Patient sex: F
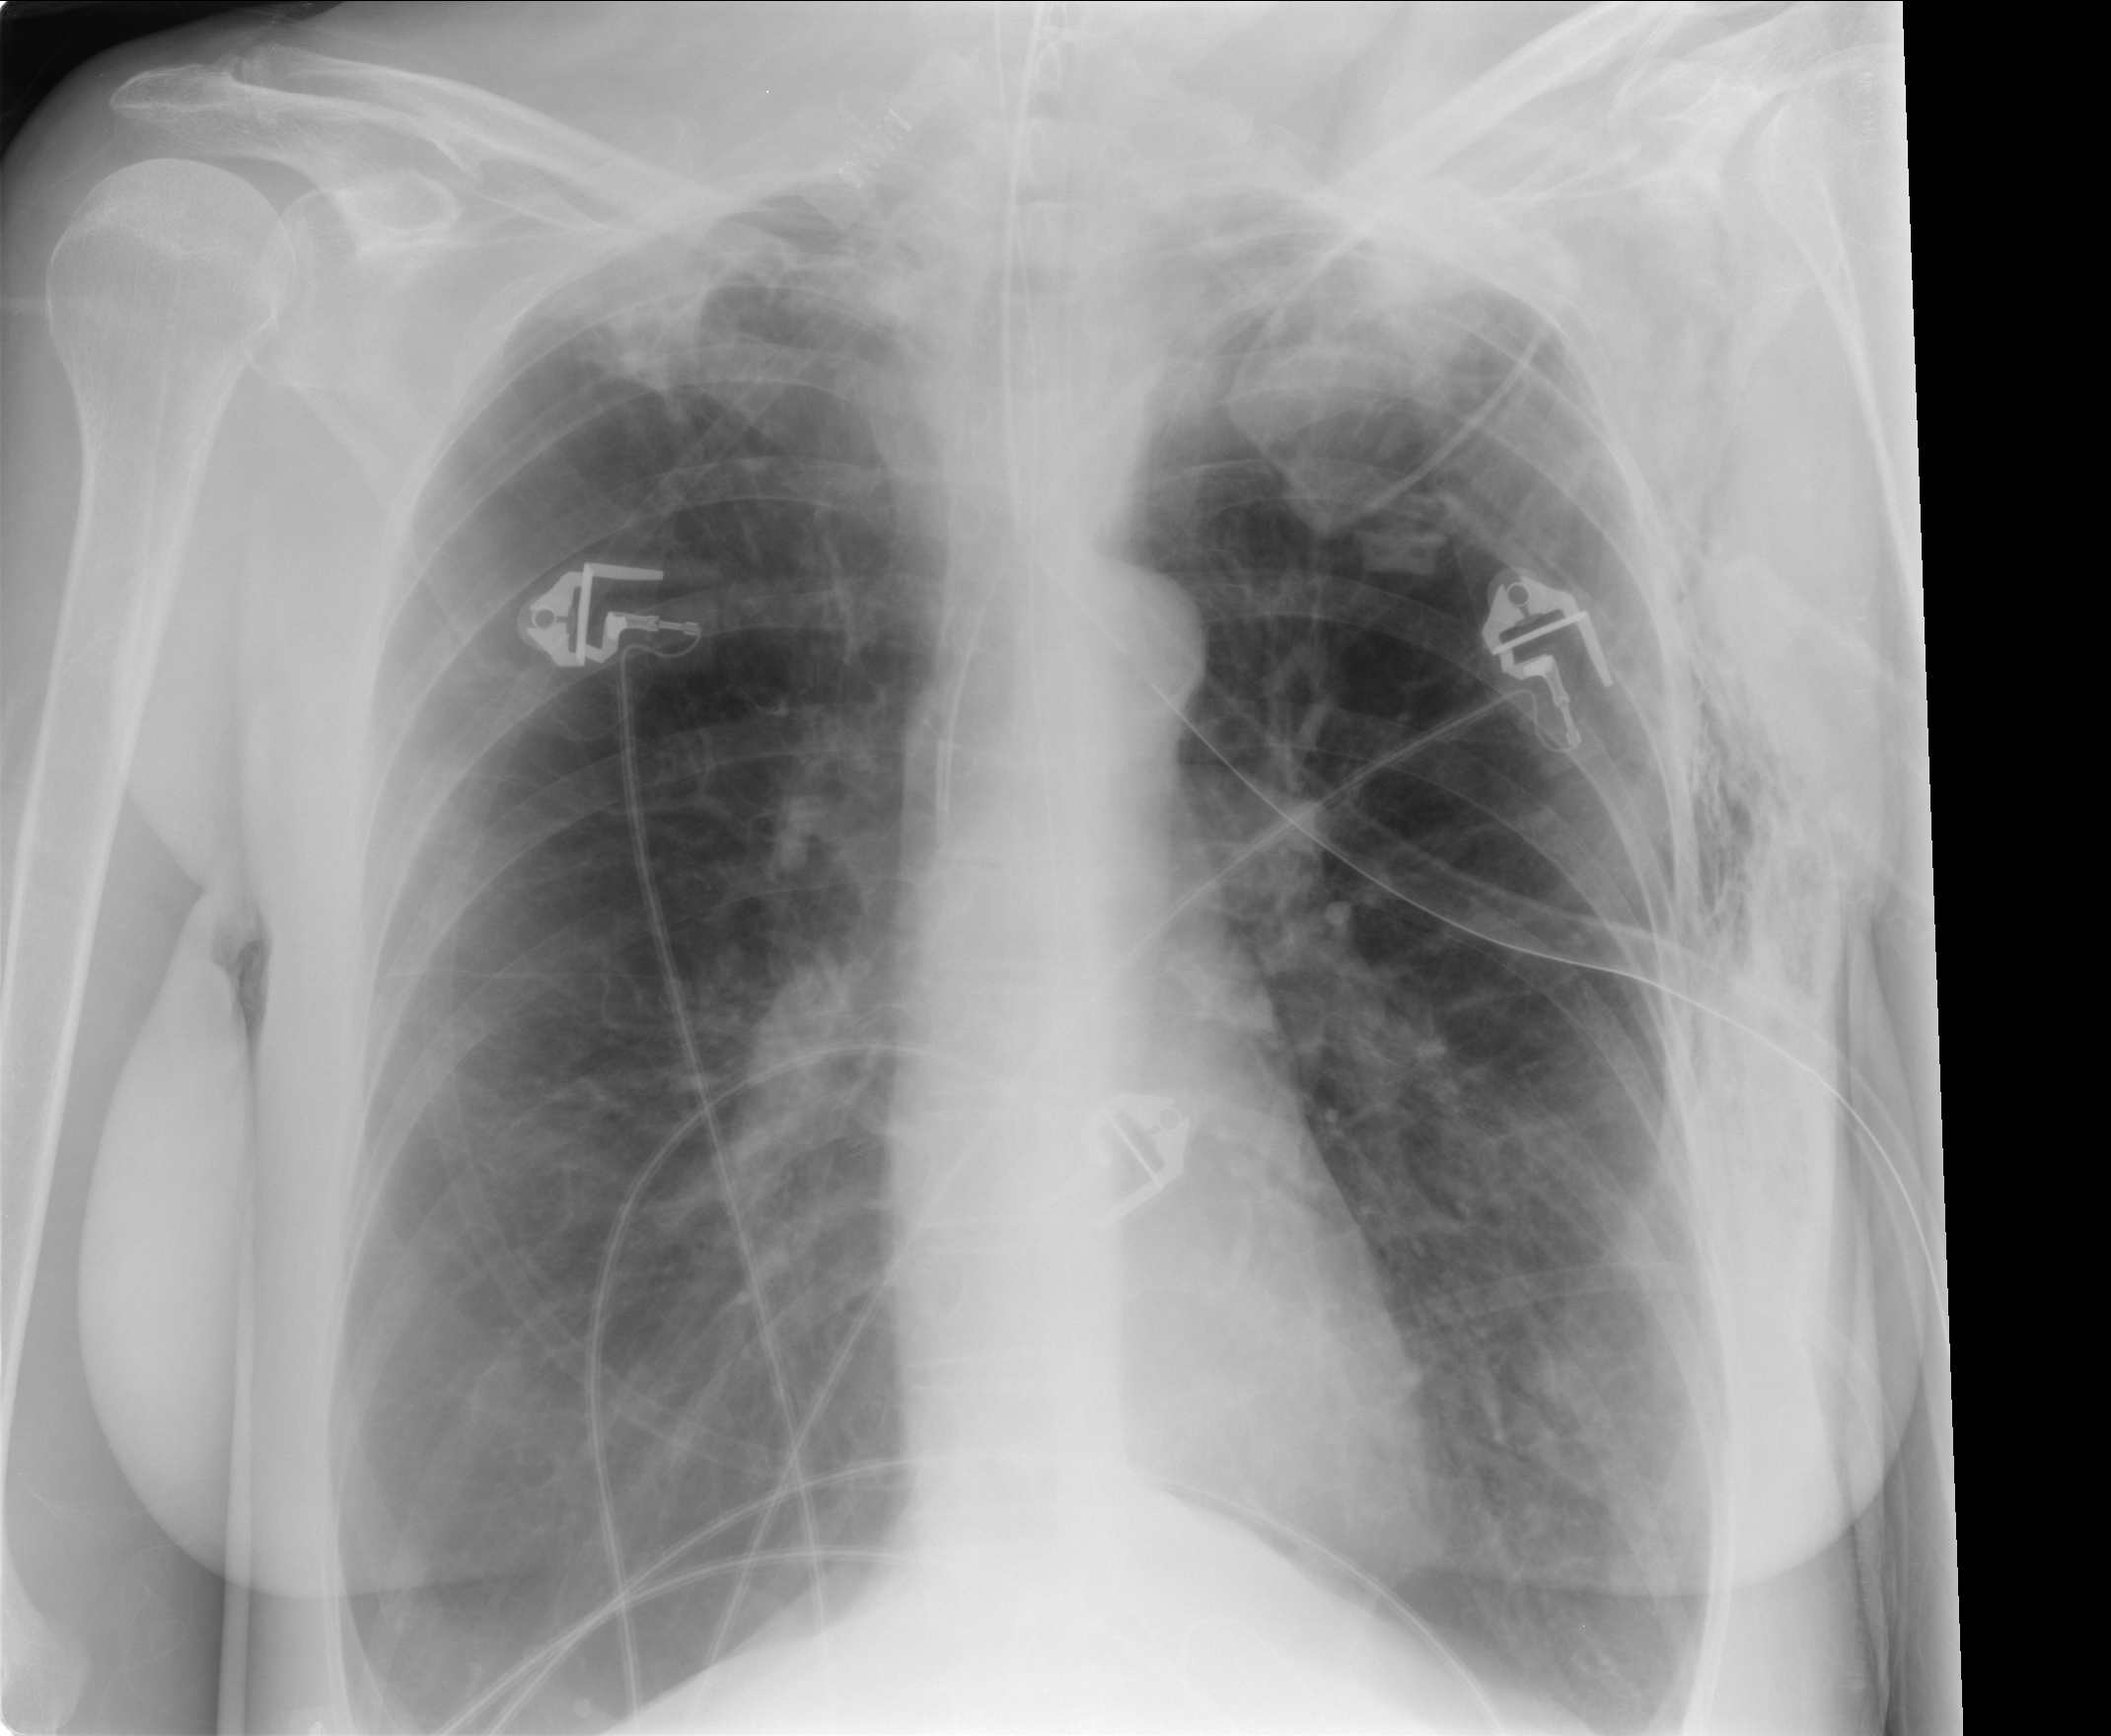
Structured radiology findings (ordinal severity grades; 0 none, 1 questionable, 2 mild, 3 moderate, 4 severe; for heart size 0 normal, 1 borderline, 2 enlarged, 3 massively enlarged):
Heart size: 0
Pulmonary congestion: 0
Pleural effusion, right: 2
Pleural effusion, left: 2
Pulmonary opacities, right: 0
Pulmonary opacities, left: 0
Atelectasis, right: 0
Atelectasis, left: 0